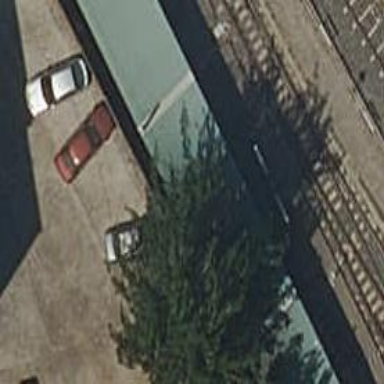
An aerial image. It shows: Yard with electrified contact line.